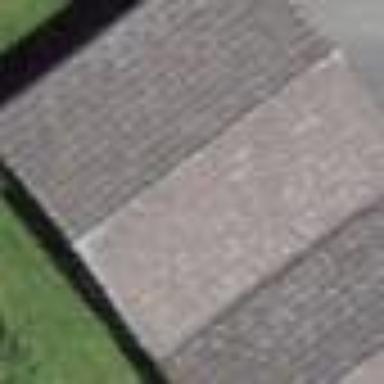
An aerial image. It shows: Building with gabled roof made of roof tiles.